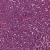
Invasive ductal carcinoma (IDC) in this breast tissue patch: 1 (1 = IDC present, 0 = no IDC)